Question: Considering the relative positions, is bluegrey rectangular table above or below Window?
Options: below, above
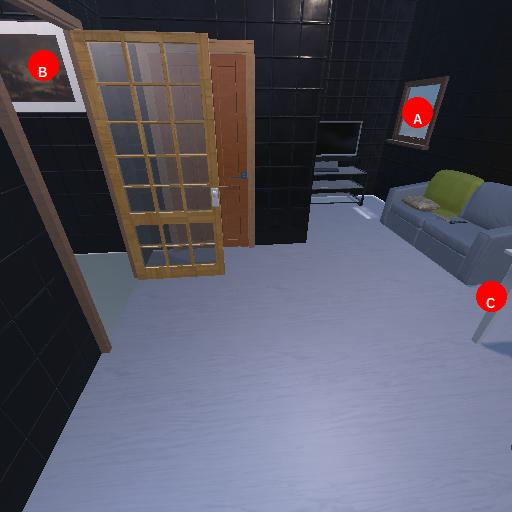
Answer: below